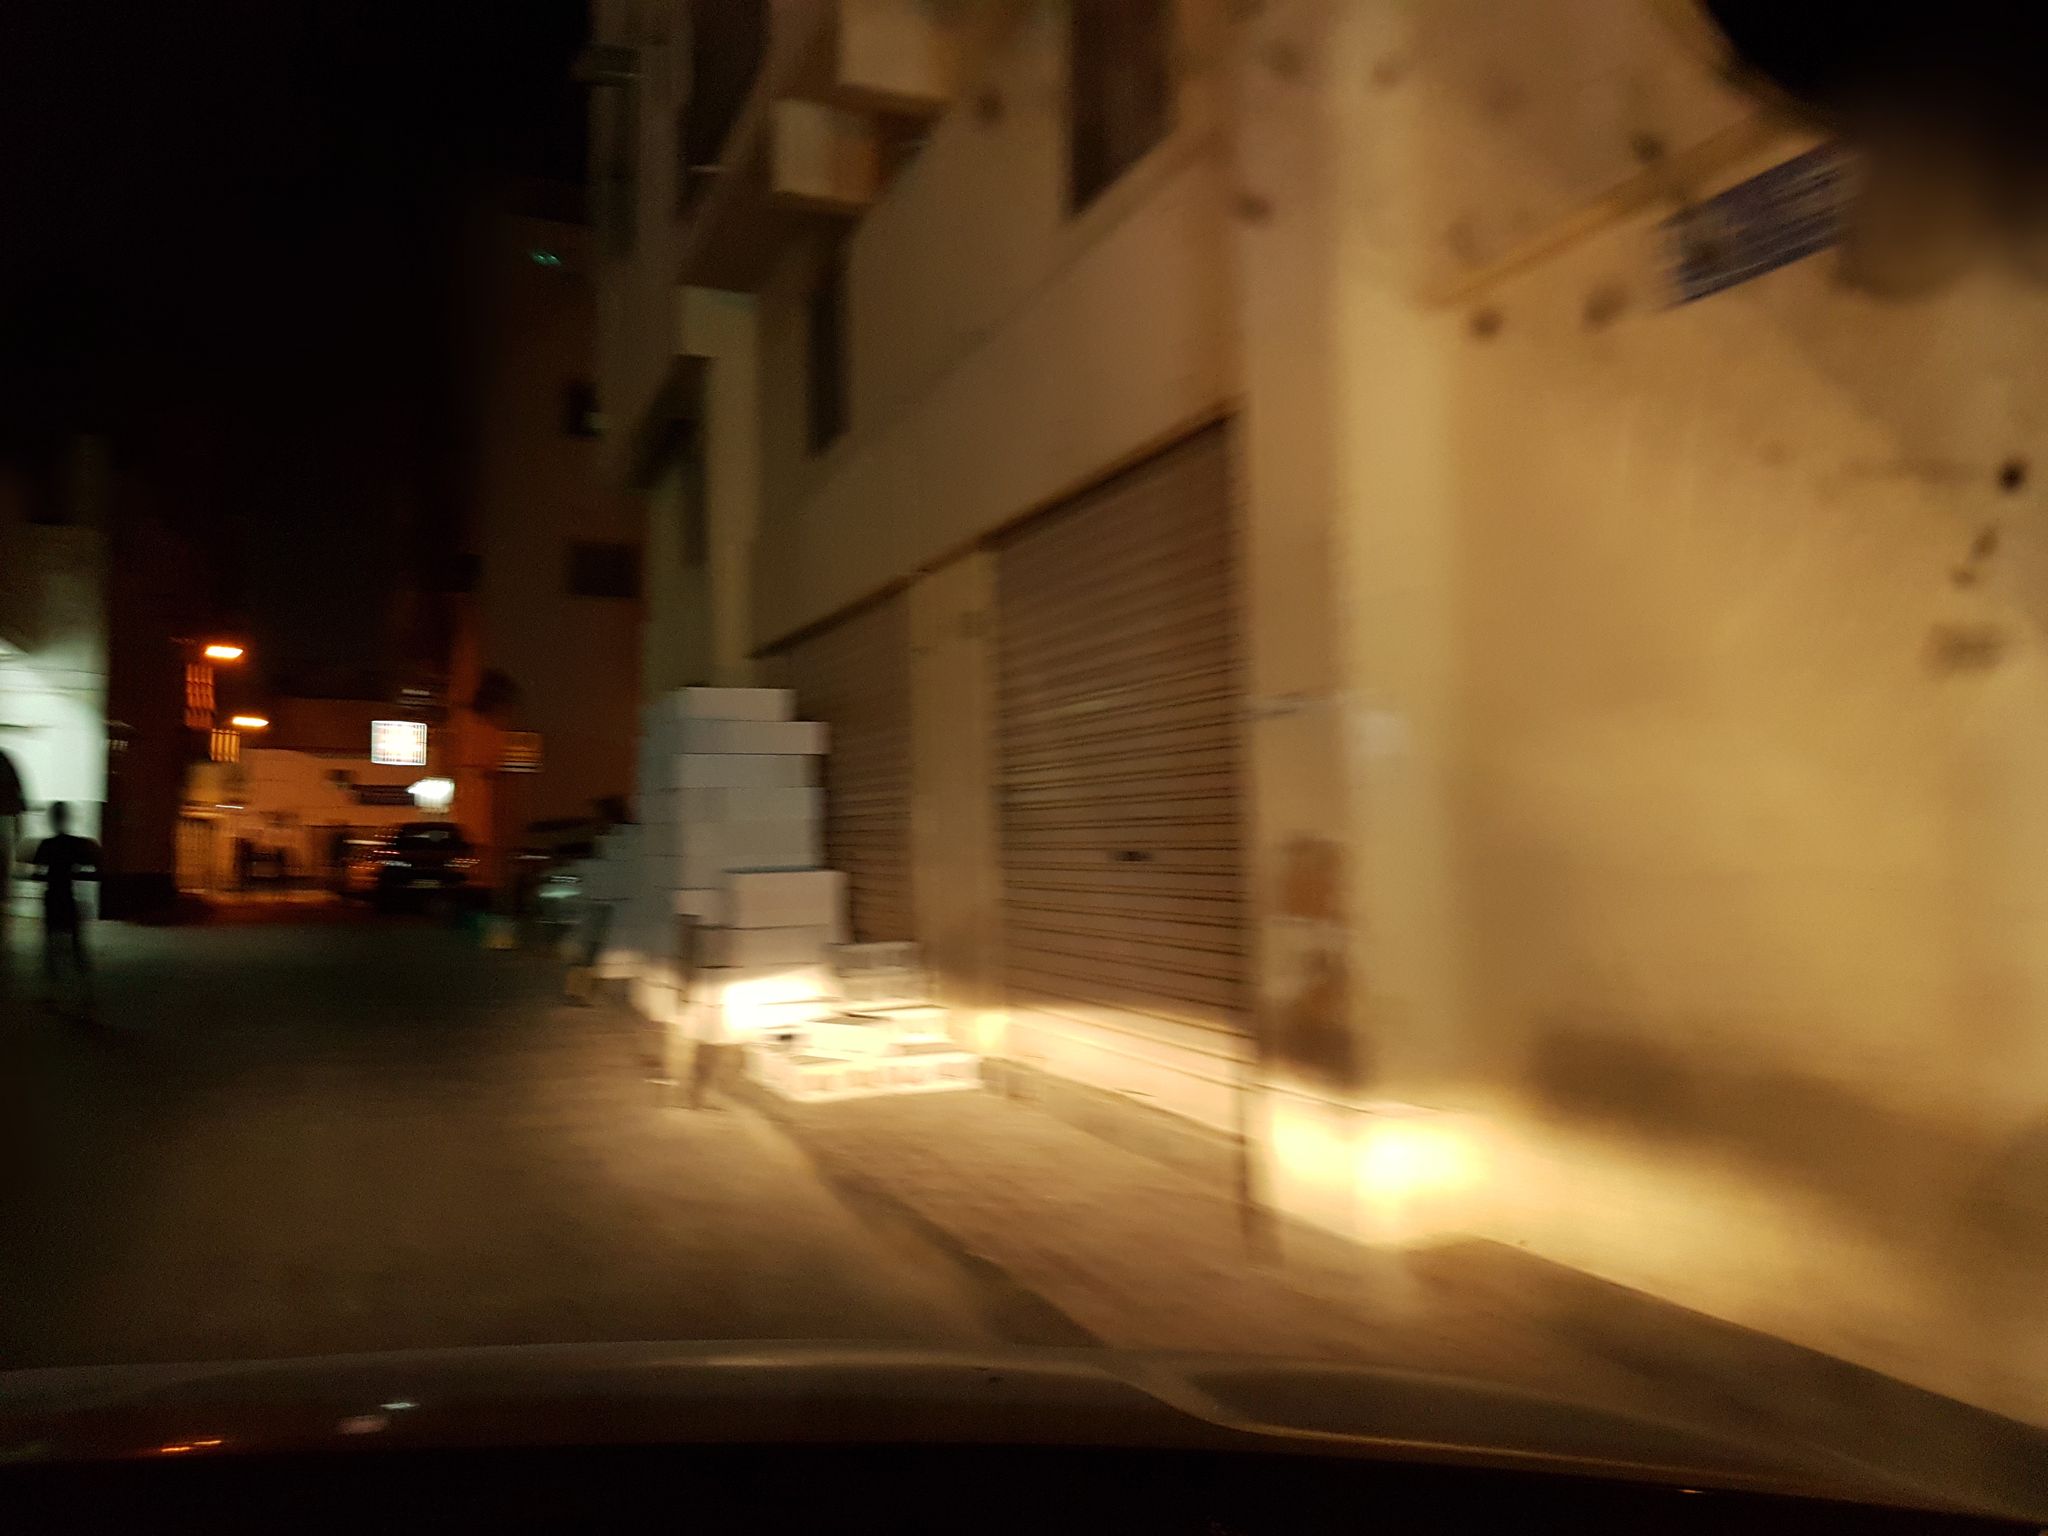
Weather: clear
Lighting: night
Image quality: slightly poor
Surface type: driving surface
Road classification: unclassified, path, residential
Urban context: urban centre
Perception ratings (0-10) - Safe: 0.56, Lively: 1.01, Beautiful: 3.7, Boring: 3.68, Depressing: 3.27, Wealthy: 2.64